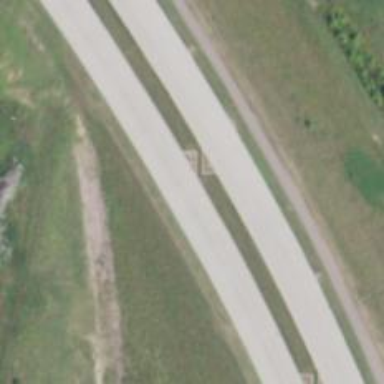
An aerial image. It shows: Trunk highway with expressway features.